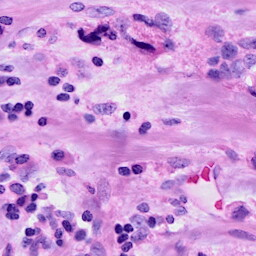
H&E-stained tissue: Breast